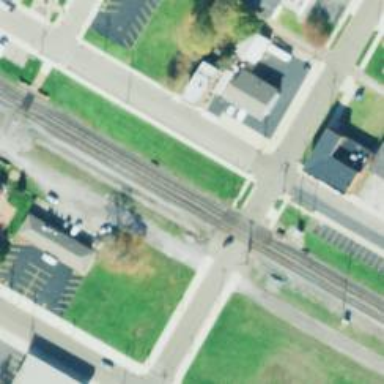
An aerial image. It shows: Railway crossing.